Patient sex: F
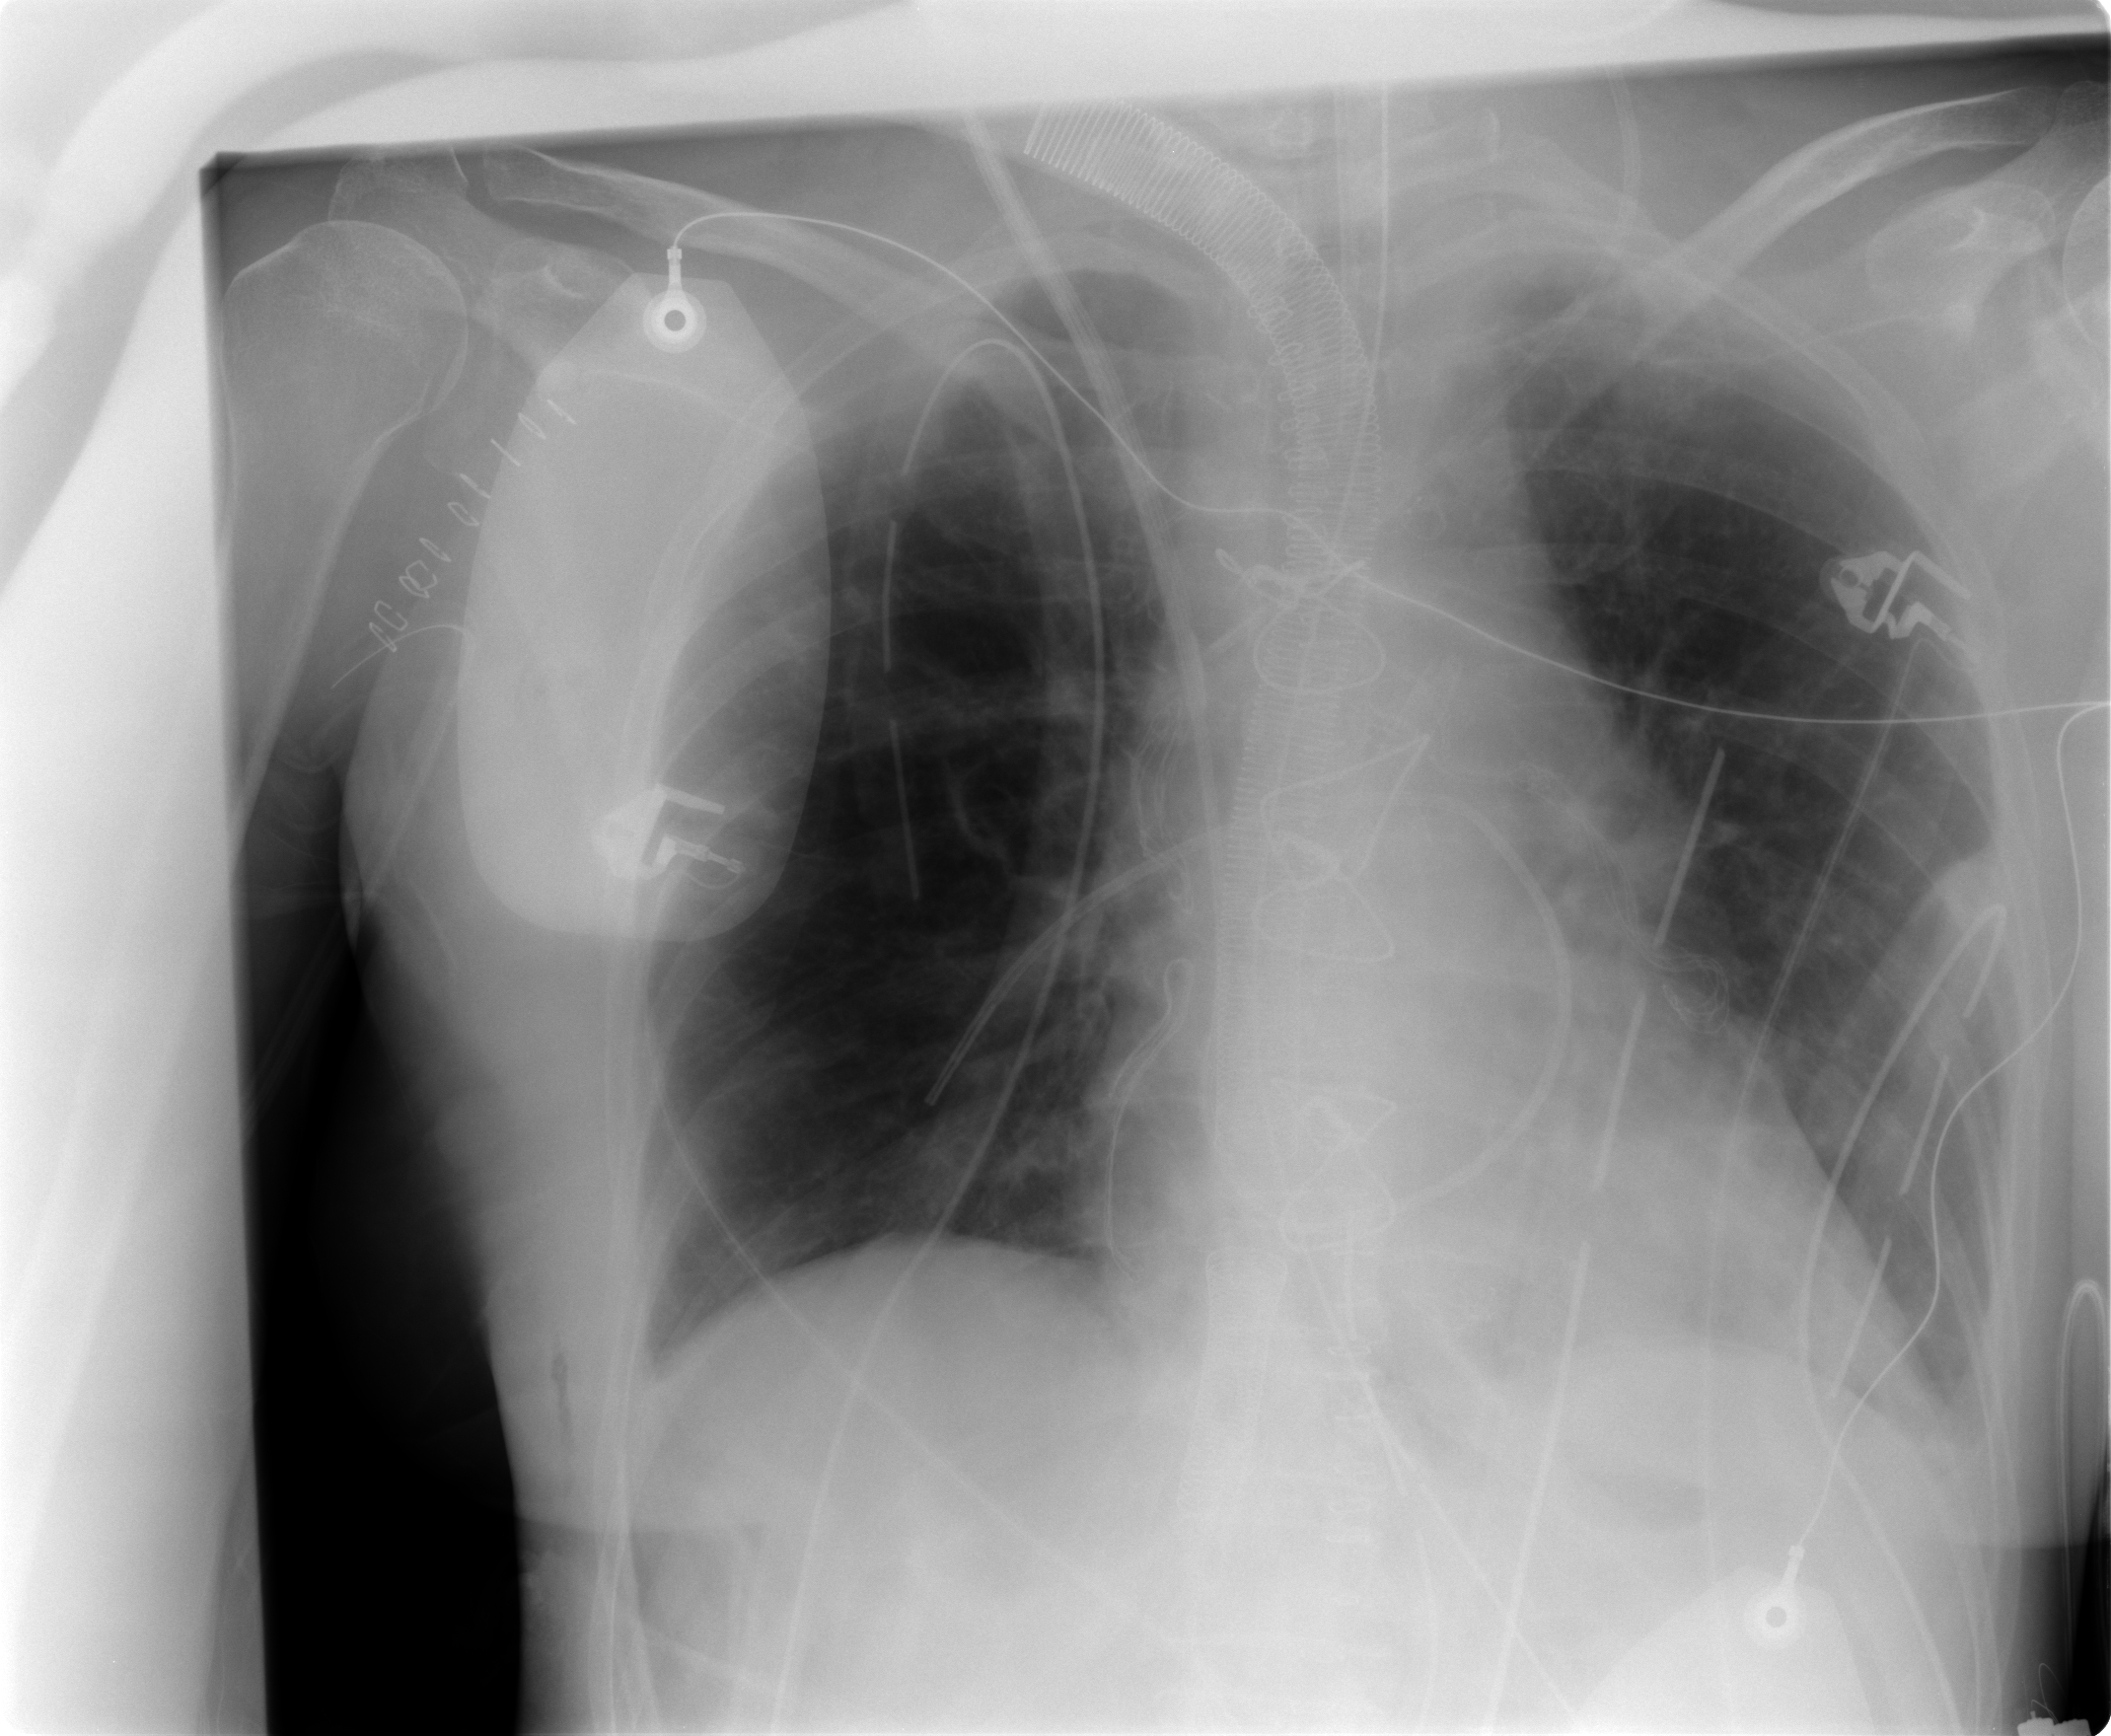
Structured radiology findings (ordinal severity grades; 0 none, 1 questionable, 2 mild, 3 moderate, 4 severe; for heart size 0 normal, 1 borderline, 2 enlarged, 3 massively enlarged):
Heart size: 2
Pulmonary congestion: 0
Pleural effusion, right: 0
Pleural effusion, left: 1
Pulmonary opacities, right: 0
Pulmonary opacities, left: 0
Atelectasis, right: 1
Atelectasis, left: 1